Field crop: tomato
Growth stage: 2
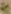
Species: solanum